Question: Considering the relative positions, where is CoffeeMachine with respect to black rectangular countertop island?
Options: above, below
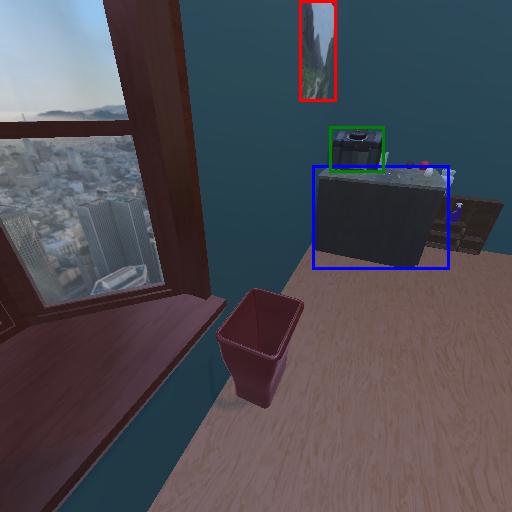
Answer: above